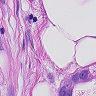
Metastatic tissue present: yes